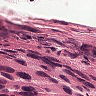
Metastatic tissue present: yes